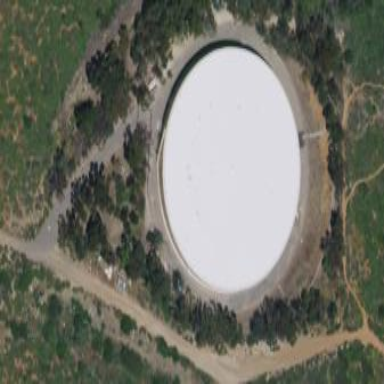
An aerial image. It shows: Building with water storage tank. The tank is used for storing water.